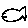
Label: fish